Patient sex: M
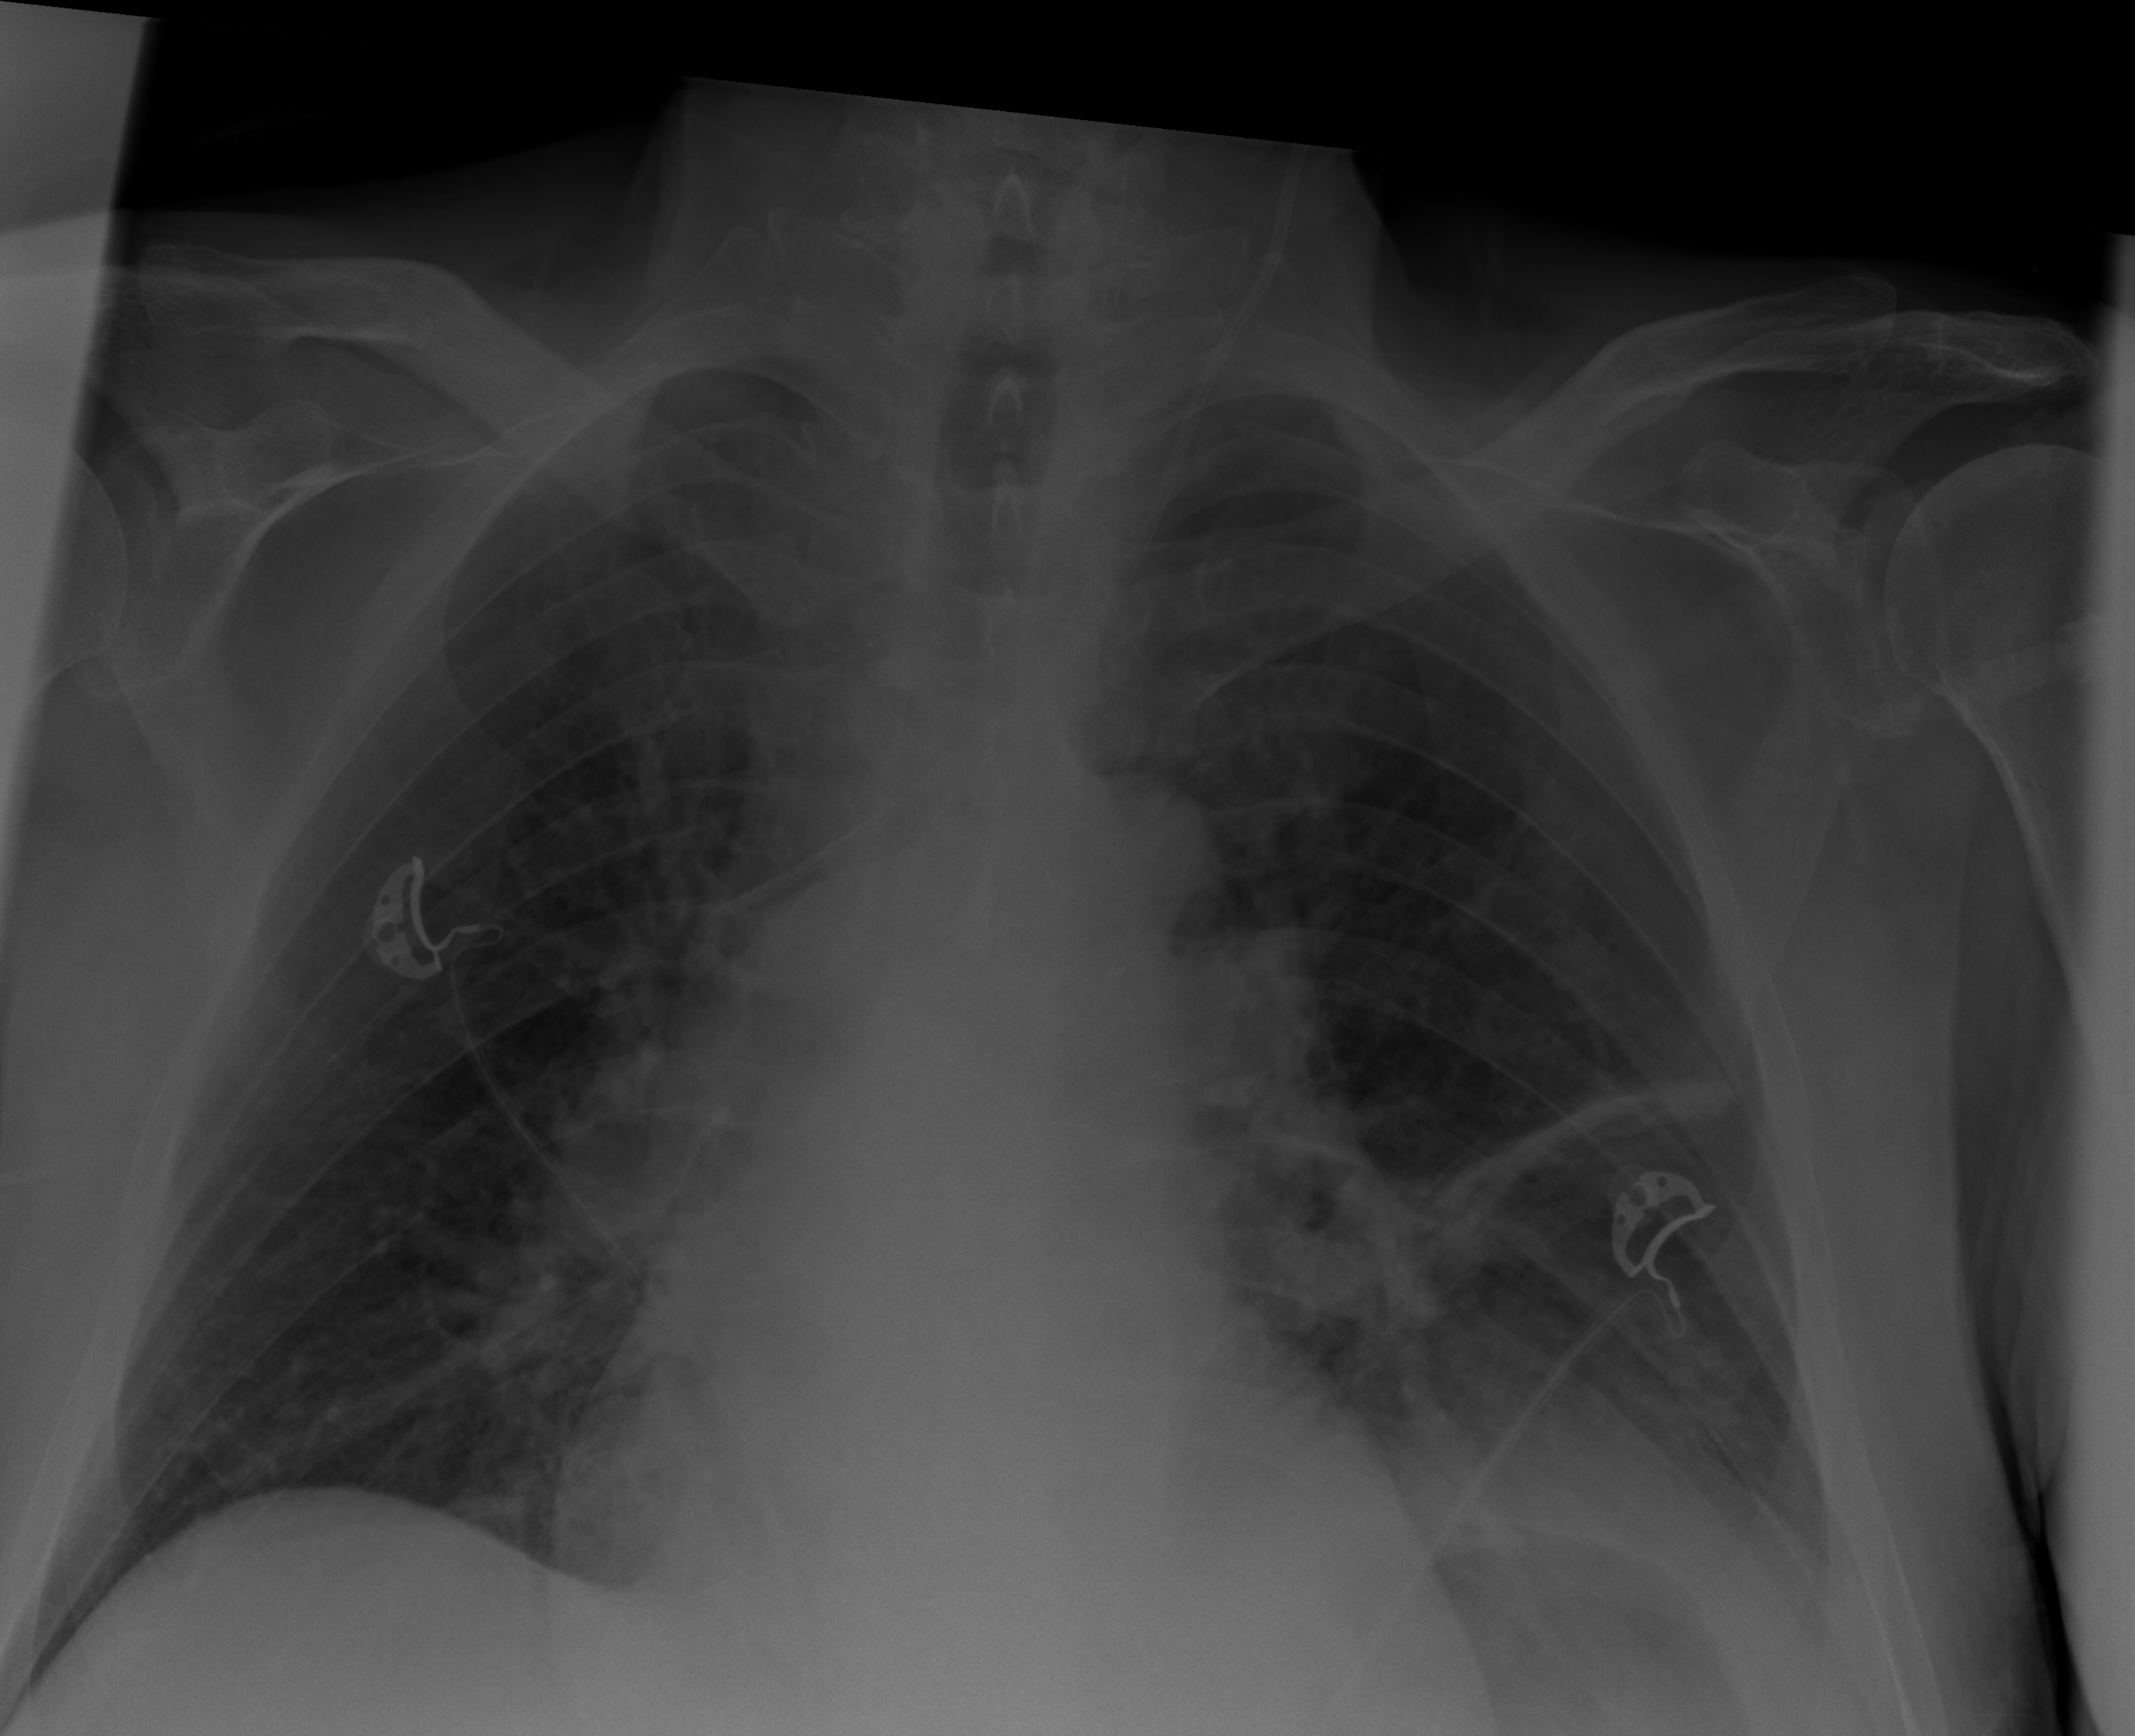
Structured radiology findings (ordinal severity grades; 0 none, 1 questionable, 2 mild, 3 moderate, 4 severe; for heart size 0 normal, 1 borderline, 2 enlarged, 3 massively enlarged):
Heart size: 1
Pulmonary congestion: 0
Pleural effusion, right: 0
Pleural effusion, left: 2
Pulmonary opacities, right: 0
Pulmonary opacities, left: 0
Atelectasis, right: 0
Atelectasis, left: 2